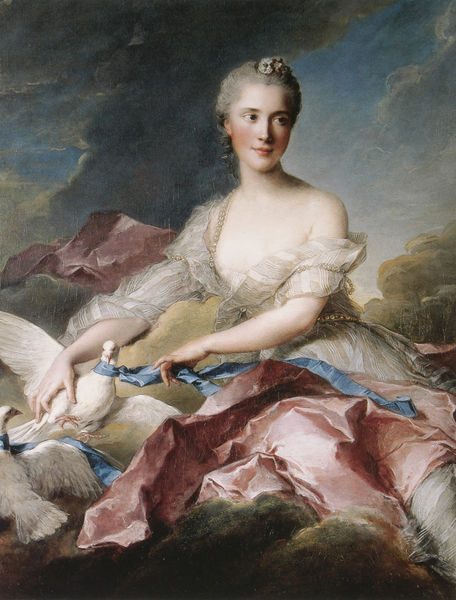
Titel: Madame de Maison-Rouge als Venus mit Taube
Künstler: Jean-Marc Nattier
Standort: Los Angeles (California)
Institution: Lynda and Stewart Resnick Collection
Schlagwörter: blau, feder, flügel, gewitter, hand, himmel, nackt, schatten, vogel, weiß, wolken, bäume, landschaft, mädchen, ausschnitt, blume, blumen, brust, busen, decolte, frankreich, frau, grau, haar, hell, hintergrund, kleid, mund, nase, pastell, schmuck, schwarz, symbol, blick, blüten, dame, gürtel, rot, tier, tiere, wolke, schleife, jung, augen, band, barock, federn, gesicht, kleidung, knoten, spitze, taube, bildnis, portrait, porträt, vögel, gewand, gold, haare, sitzend, stoff, spitzen, dekoltee, locken, ohren, perlen, puder, rokoko, rosa, rouge, schulter, schön, seide, zart, engel, hellblau, perücke, wangen, liebe, schnabel, schwan, haltung, füsse, romantik, flattern, wetter, zopf, woken, muse, erotik, tor, spiel, schweben, tauben, kopfputz, krallen, fräulein, frieden, schnurr, kralle, traube, femme, bänder, kopfschmuck, paysage, lagerung, robe, nattier, dekolte, anmut, collier, friede, tour, lieblich, oie, unterwäsche, blaues band, friedenstaube, habsburger, wangenröte, krönchen, bekleidet, le brun, fesselung, la tour, perruque, révolution, corset, marie antoinette, de la tour, bildhintergrund, anneau, ruban, knote, brieftaube, fliegn, preüce, weiße taube, wolkrn, möwe taube, #weiß, vrowue, jupon, habsburgerin, colombe, poudre, rubbans, cerceau, lien bleu